Interaction volume radius: 10 \u00c5
Interaction volume height: 15 \u00c5
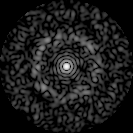
Disorder parameter: 0.8439